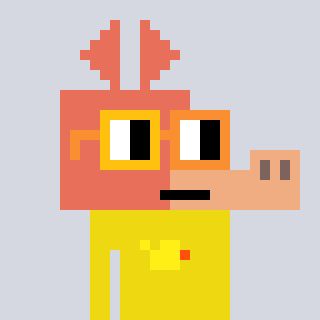
a pixel art character with square yellow and orange glasses, a aardvark-shaped head and a yellow-colored body on a cool background